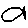
Label: fish